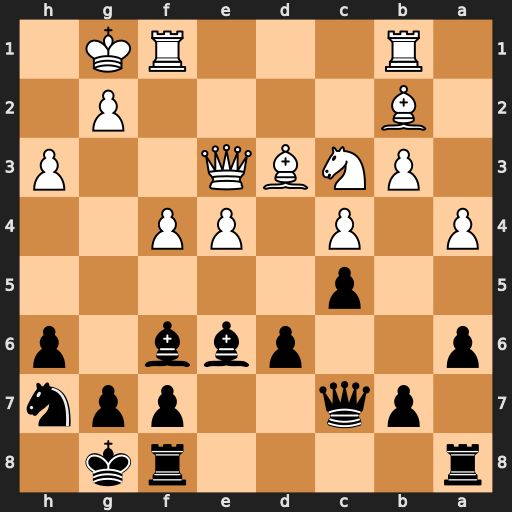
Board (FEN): r4rk1/1pq2ppn/p2pbb1p/2p5/P1P1PP2/1PNBQ2P/1B4P1/1R3RK1
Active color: b
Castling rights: -
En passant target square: -
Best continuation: Bd4 Qxd4 cxd4